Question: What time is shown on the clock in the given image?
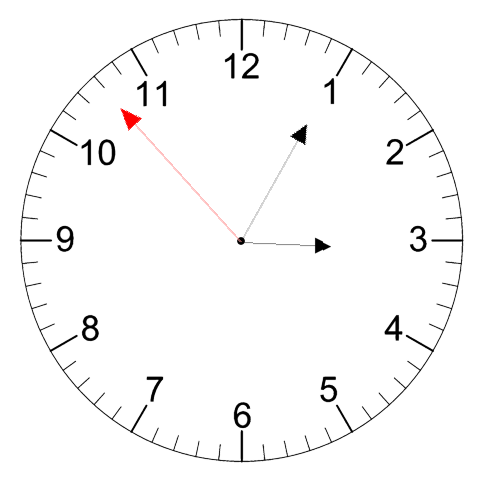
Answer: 03:04:53